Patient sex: M
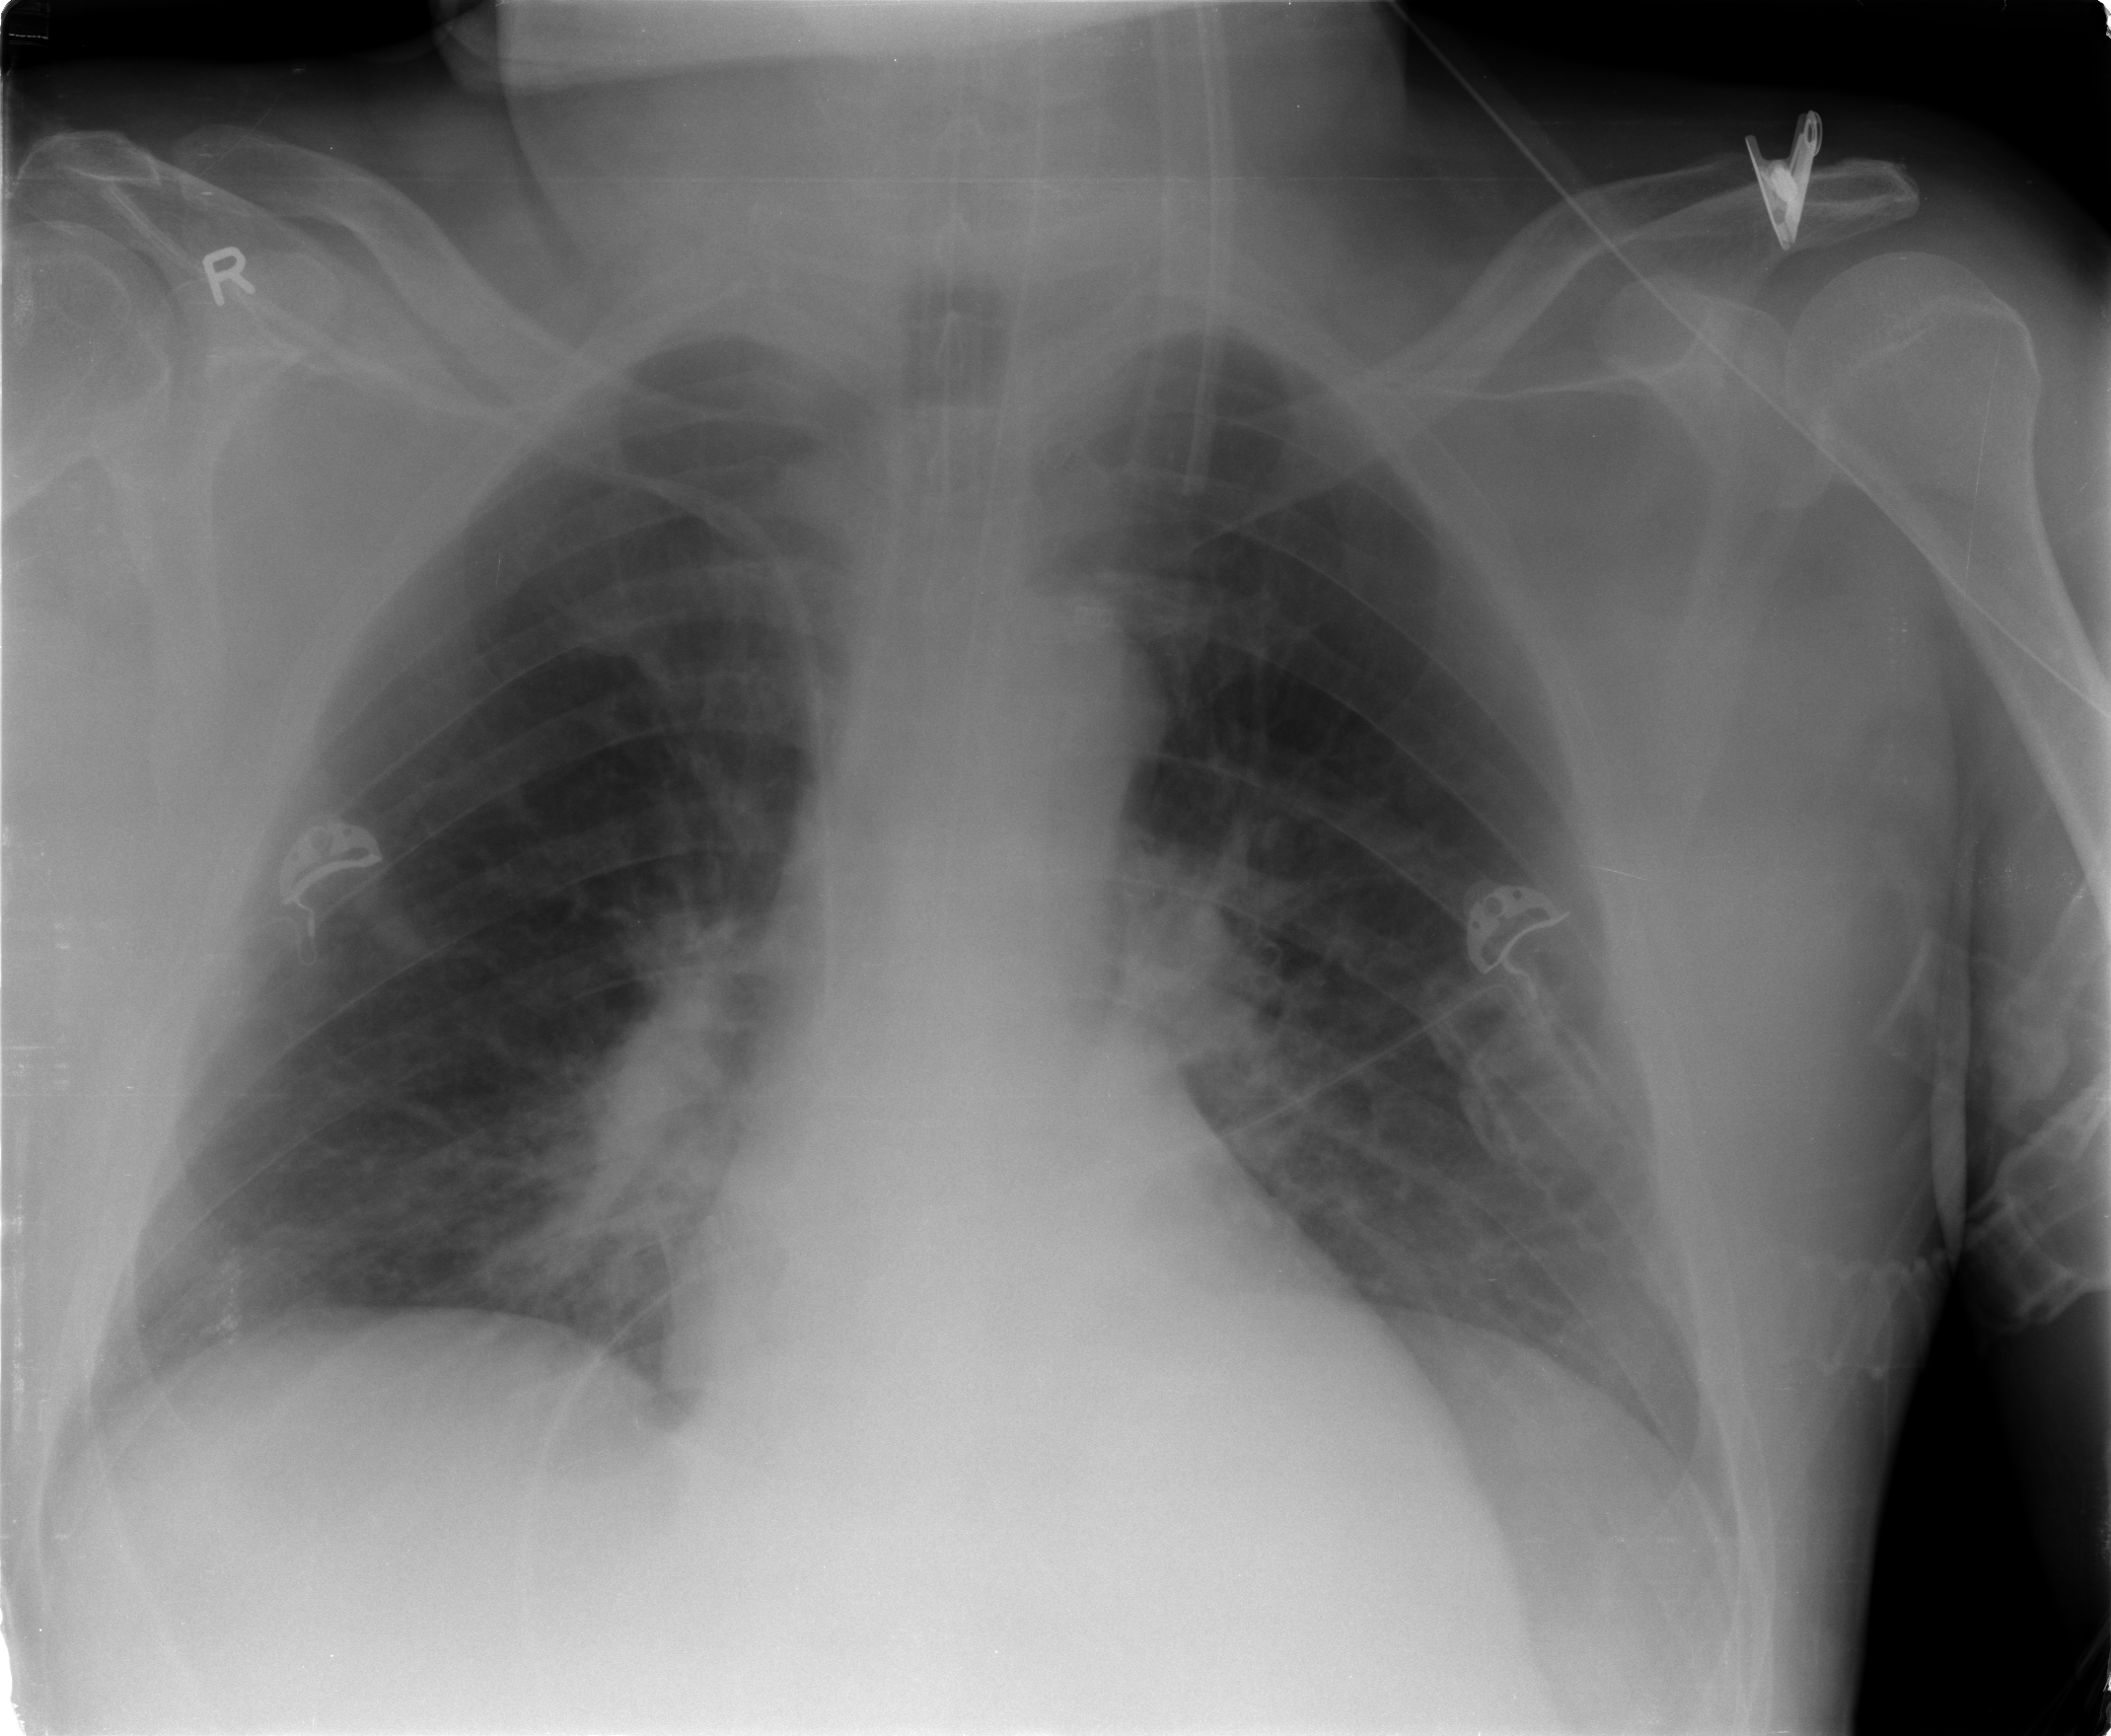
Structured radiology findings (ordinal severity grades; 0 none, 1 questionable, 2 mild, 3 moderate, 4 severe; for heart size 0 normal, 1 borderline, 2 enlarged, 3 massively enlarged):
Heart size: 0
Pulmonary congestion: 2
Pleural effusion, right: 0
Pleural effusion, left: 0
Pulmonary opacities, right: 0
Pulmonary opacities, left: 0
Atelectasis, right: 2
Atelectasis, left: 2